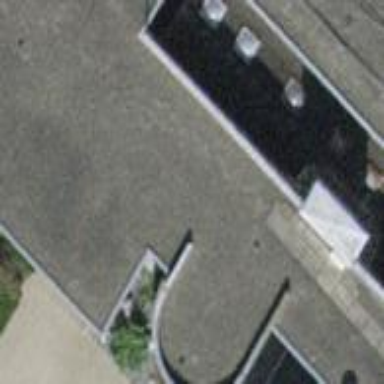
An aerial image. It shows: View of roof of building.